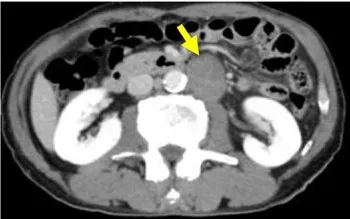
Clinical presentation of NEC and SCC. Esophagogastroduodenoscopy and CT findings in NEC (A,B). (B) CT imaging reveals para-aortic lymph node swelling (yellow arrow).
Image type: radiology (ct)